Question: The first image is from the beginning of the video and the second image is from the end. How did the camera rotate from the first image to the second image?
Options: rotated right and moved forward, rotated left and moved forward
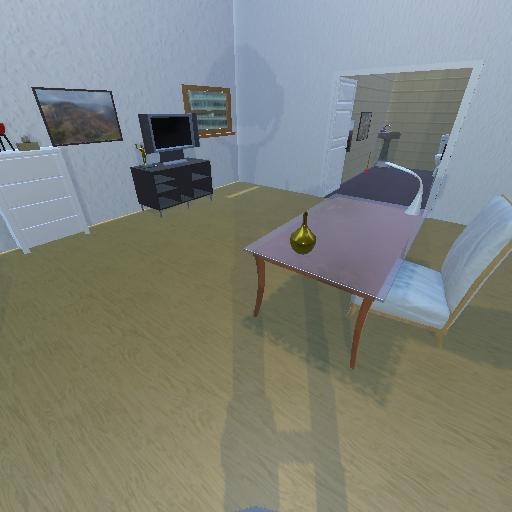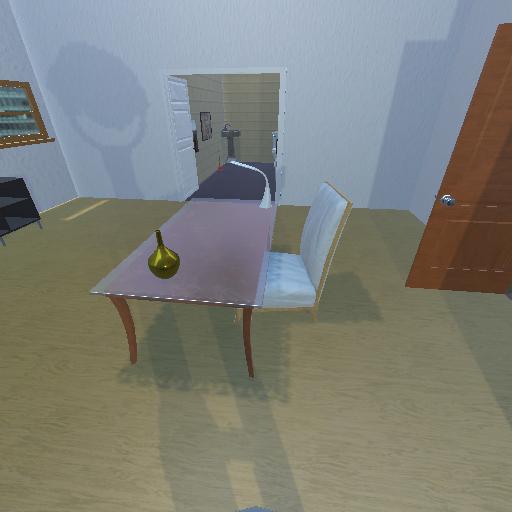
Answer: rotated right and moved forward